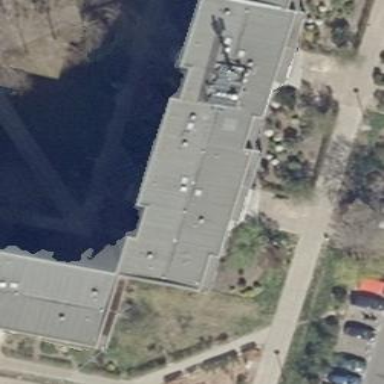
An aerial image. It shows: Building with apartments and flat roof.